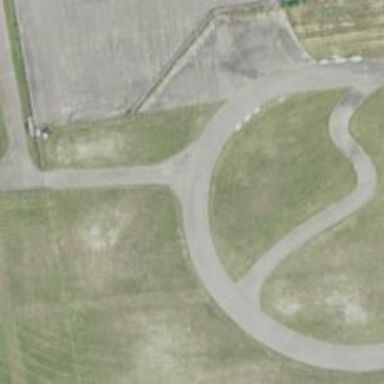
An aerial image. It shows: Raceway for motor sports.